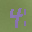
Label: 4